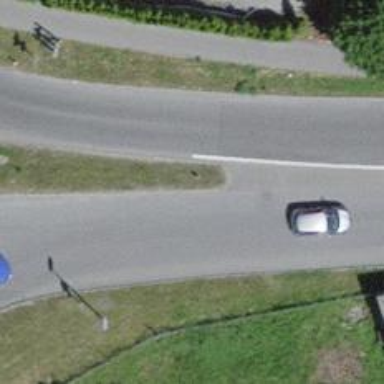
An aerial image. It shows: Secondary road with asphalt surface.